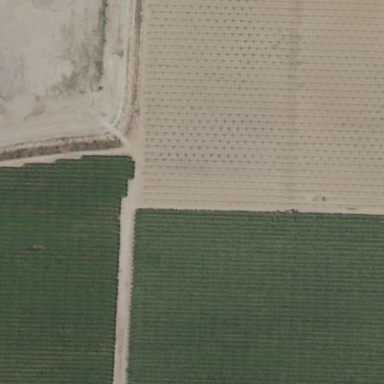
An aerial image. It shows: Vineyard.